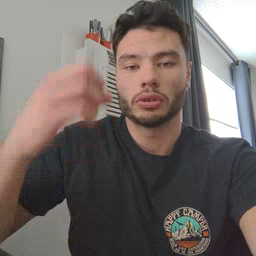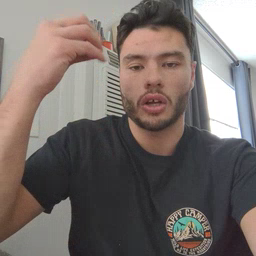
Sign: shower